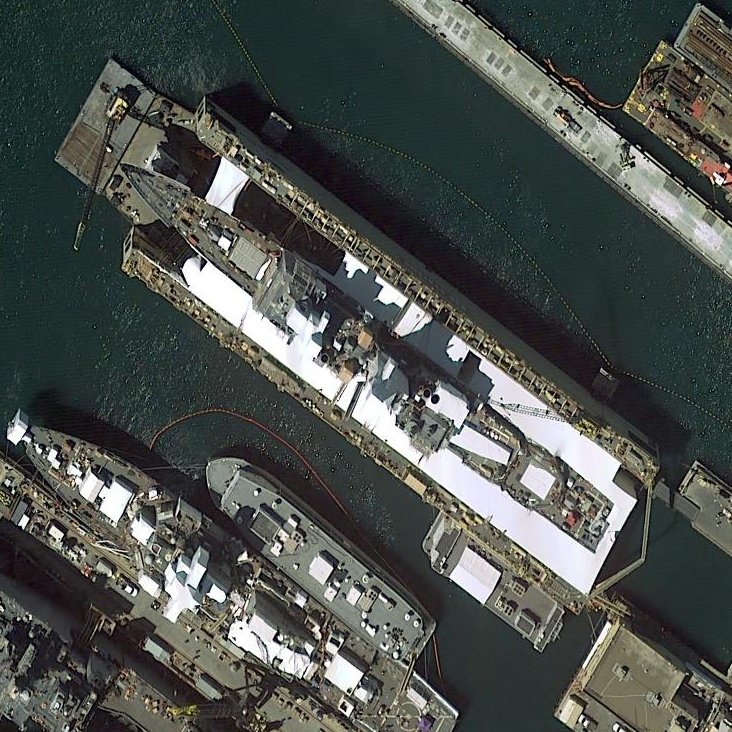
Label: cruiser